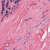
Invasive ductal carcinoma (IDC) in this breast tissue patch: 1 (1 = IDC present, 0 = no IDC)